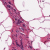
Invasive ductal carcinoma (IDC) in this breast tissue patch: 0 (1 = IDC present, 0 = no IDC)